Question: I want to create a sparse matrix of the differences between the indexes of two 1D arrays or lists of digits. These two rows give us the positions at time 'a' and at a later time 'b'.
'''
a = [6,3,10,2,5,7,4,11,8,9]
b = [10,3,6,5,11,2,7,8,9,4]
'''
As you can see, '6' has moved from index 0 to index 2.
'3' from index 1, to index 1.
'10' from index 2, to index 0.
'2' from index 3, to index 5.
and so on...
I want to map this movement on to a sparse n*n matrix.
Each row and column is in numerical order starting from 2 as per:
'''
>>>sorted(a)
[2, 3, 4, 5, 6, 7, 8, 9, 10, 11]
'''
The following is the end result I want (the sparse matrix of movement).
'''
array([[ 0., 0., 0., 0., 0., 0., 0., 0., 0., 0.],
[ 0., 0., 0., 0., 1., 0., 0., 0., 0., 0.],
[ 0., 0., 0., 0., 0., 0., 0., 0., 0., 0.],
[ 1., 0., 0., 0., 0., 0., 0., 0., 0., 0.],
[ 0., 0., 0., 0., 0., 0., 0., 0., 0., 0.],
[ 0., 0., 0., 0., 0., 0., 0., 0., 0., 0.],
[ 0., 0., 1., 0., 0., 0., 0., 0., 0., 0.],
[ 0., 0., 1., 0., 0., 0., 0., 0., 0., 0.],
[ 0., 1., 0., 0., 1., 0., 0., 0., 0., 0.],
[ 1., 0., 1., 0., 0., 1., 0., 0., 0., 0.]])
'''
which is a representative of this graph I have drawn up:

Whereby the first column is represented by list a and the second column represented by list b.
The pink highligher indicates a movement towards index 0 (upwards).
The yellow highlighter indicates a movement downwards.
No highlighter means no change in position.
This is what I have:
'''
>>>import numpy as np
>>>sparse = np.zeros((len(a),len(a)))
>>>sparse.shape
(10, 10)
>>>a_unique = np.unique(np.array(b), return_index=True)
>>>b_unique = np.unique(np.array(b), return_index=True)
>>>a_unique
(array([ 2, 3, 4, 5, 6, 7, 8, 9, 10, 11]), array([3, 1, 6, 4, 0, 5, 8, 9, 2, 7]))
>>>b_unique
(array([ 2, 3, 4, 5, 6, 7, 8, 9, 10, 11]), array([5, 1, 9, 3, 2, 6, 7, 8, 0, 4]))
'''
Now if we subtract b_unique from a_unique, this gives us the following:
'''
>>> a_unique[1]-b_unique[1]
array([-2, 0, -3, 1, -2, -1, 1, 1, 2, 3])
'''
^ A negative number is represented vertically (as a column) in the sparse matrix as positions given to other digits (i.e. the number has moved downwards from list a to list b, i.e. yellow highlighter).
^ A positive number is represented horizontally (as a row) in the sparse matrix as positions received from other digits (i.e. the number has moved upwards from list a to list b, i.e. pink highlighter).
I am not sure how to continue to solve this problem and hence why I need assistance.
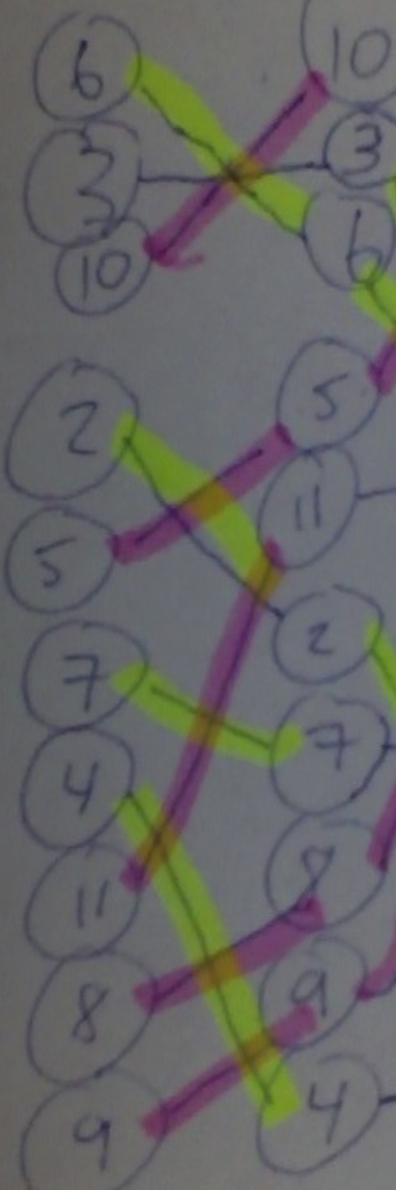
Answer: I was able to solve this problem after sleeping on it.
'''
def seq_movement(a,b):
import numpy as np
def counter(items):
counts = dict()
for i in items:
counts[i] = counts.get(i, 0) + 1
return counts
def find_2(dic):
return [k for k, v in dic.items() if v ==2]
sort = sorted(a)
sparse = np.zeros([len(sort)]*2)
while sorted(a) == sorted(b):
for i,j in enumerate(sort):
ai = a.index(j)
bi = b.index(j)
abovea = a[:ai]
belowb = b[bi:]
receiving = find_2(counter(belowb + abovea)) #row
for row_ele in receiving:
sparse[i][sort.index(row_ele)] = 1
belowa = a[ai:]
aboveb = b[:bi]
giving = find_2(counter(belowa + aboveb)) #column
for col_ele in giving:
sparse[:,i][sort.index(col_ele)] = 1
break
return sparse
'''
It takes input of a & b like in the example.
First we want to make sure that we have the same participants in lists a and b.
We iterate through the list of participants and find the participants below participant j in list a. Then we get the participants above participant j in list b.
We then join the lists together and find which participants occur twice in the amalgamated list. The participants occurring twice are the ones who have over taken participant j and hence j's column in the sparse matrix will have 1 in place to signify that.
This process is then done for those participants above participant j and subsequently where j is to receive a 1 from that participant (i.e. the row numeral).
Any other queries feel free to ask!
Mission Accomplished.